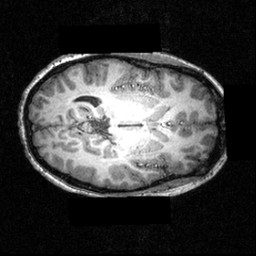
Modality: T1w
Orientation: axial
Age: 21
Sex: female
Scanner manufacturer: siemens
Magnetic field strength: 3.951 T
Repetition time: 1.5 s
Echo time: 0.00335 s